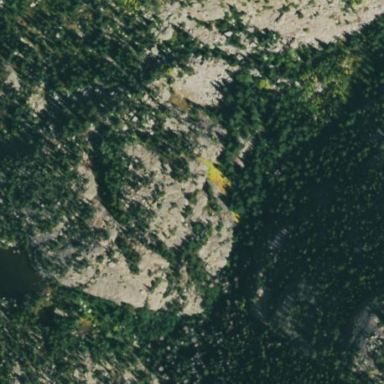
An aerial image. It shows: Landscape of bare rock.